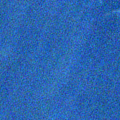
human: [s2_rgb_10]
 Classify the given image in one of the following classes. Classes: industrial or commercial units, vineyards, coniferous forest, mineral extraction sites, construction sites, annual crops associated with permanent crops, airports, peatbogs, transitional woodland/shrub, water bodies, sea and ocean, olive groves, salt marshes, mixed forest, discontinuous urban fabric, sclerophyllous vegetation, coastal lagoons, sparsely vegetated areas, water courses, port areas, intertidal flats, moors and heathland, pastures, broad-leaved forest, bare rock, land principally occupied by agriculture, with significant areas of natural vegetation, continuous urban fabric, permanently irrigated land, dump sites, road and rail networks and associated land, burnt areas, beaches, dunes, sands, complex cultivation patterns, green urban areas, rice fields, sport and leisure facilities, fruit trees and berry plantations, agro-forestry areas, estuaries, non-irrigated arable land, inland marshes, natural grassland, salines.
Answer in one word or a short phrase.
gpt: sea and ocean